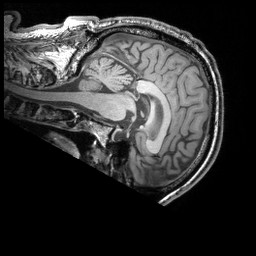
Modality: T1w
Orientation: sagittal
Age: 55
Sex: male
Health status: ill
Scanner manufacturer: siemens
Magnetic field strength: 3 T
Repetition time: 1.7 s
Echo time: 0.00418 s